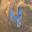
Label: 4